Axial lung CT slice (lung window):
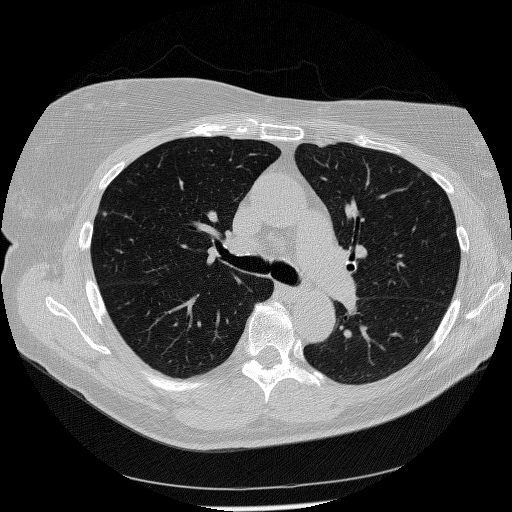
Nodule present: no